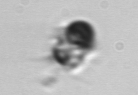
Label: Mesodinium